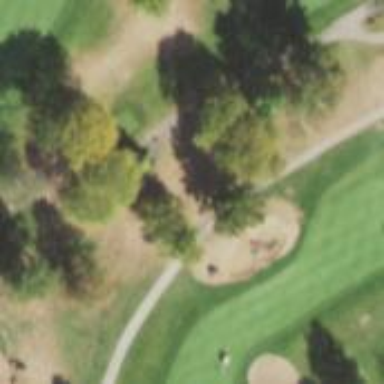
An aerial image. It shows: Path used for both walking and golf.